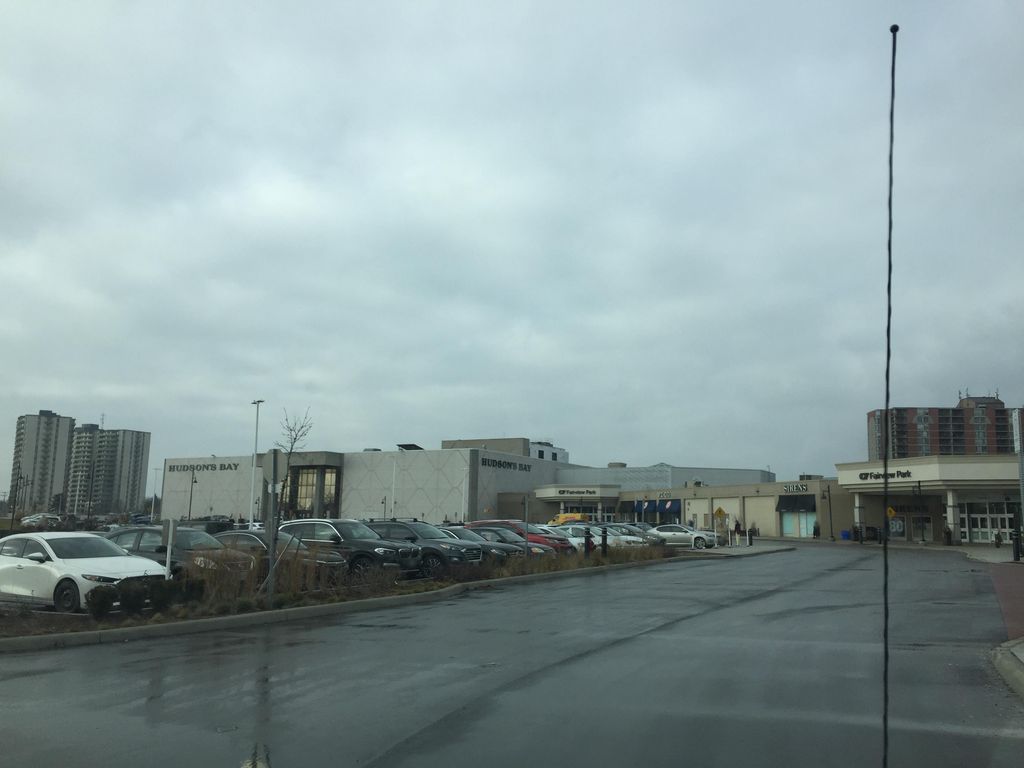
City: kitchener-waterloo